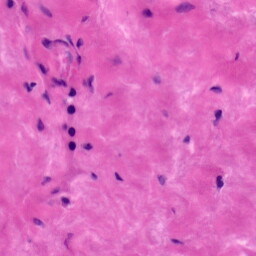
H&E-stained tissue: Tonsil